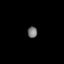
Tissue: lung
Cell type: Myeloid cells
Senescence score: 0.7721
Nuclear area (px): 107
Mean DAPI intensity: 116.383